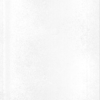
Label: dusty